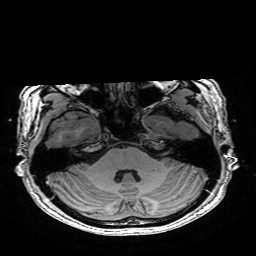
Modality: T1w
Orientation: coronal
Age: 29
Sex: male
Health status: healthy
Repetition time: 2.53 s
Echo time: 0.0034 s